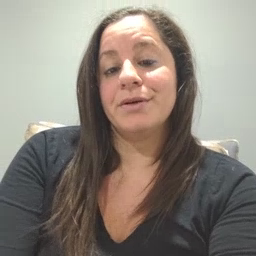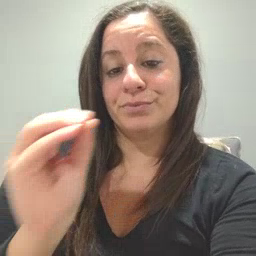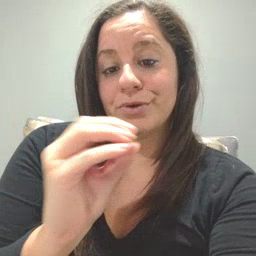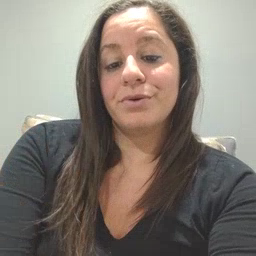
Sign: kiss